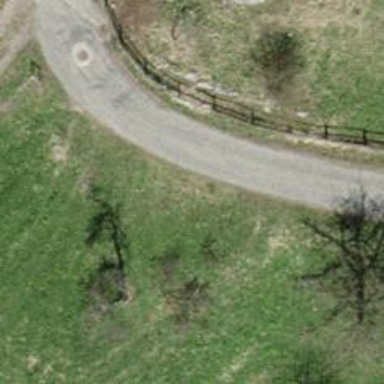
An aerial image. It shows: Residential road.